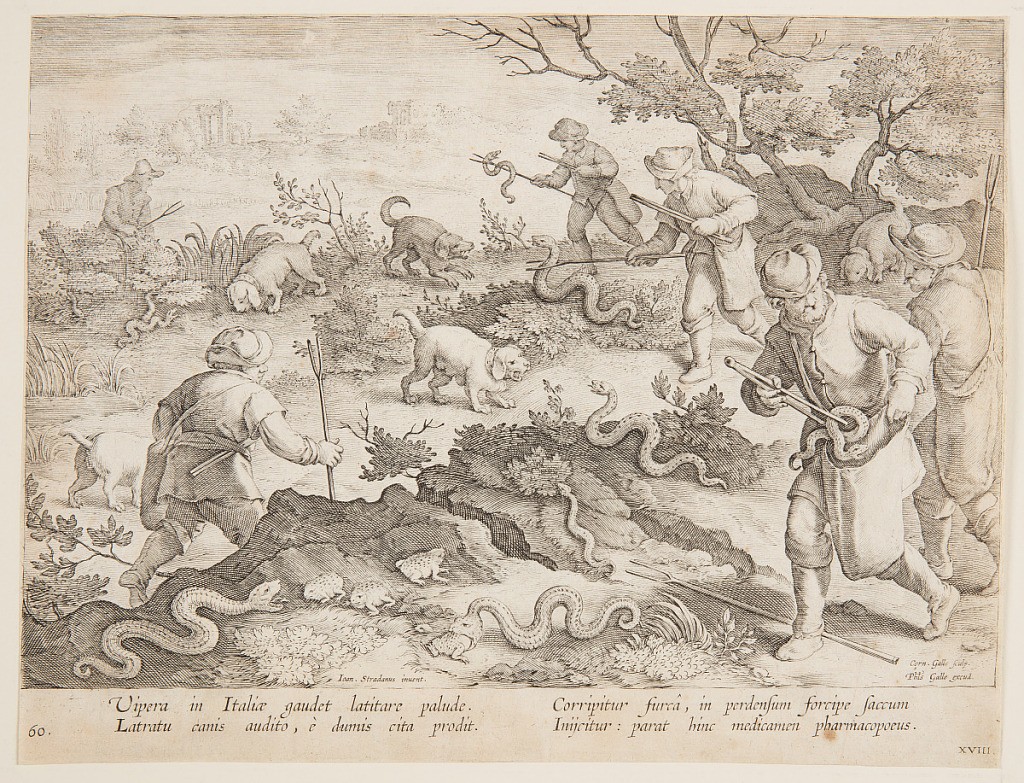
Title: Hunting snakes
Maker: Jan van der Straet, called Stradanus, Flemish, 1523–1605
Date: ca. 1595
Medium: Engraving on paper
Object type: Print
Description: Horizontal rectangle. Hunters and their dogs capturing snakes and bagging them alive. In the center, foreground, a snake devours a frog. Near left center: "Ioan. Stradanus invent."; at lower right: "Corn. Galle Sculp. / Phls Galle excud." Below: "VIPERA IN ITALIAE GAUDET LATITARE PALIDE..."